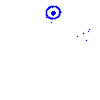
Particle: kaon